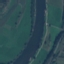
Land use / land cover: River